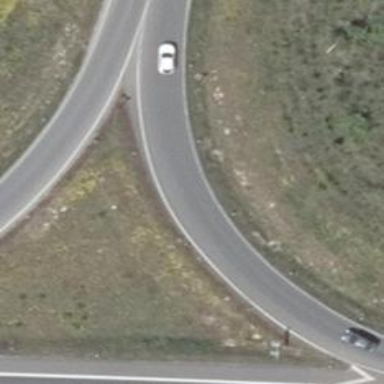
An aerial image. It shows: Motorroad with trunk link.